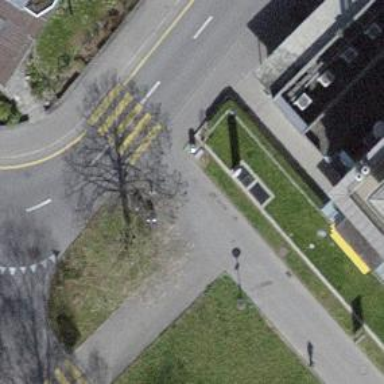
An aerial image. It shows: Uncontrolled zebra crossing with zebra markings.